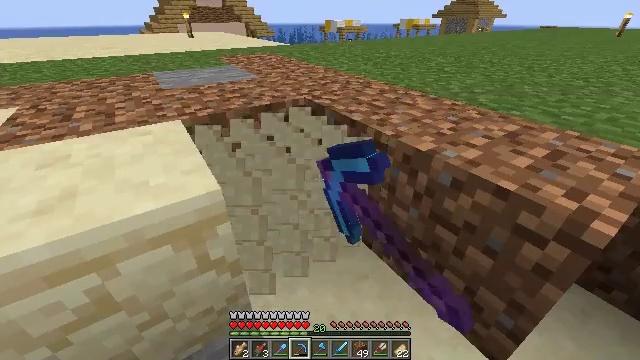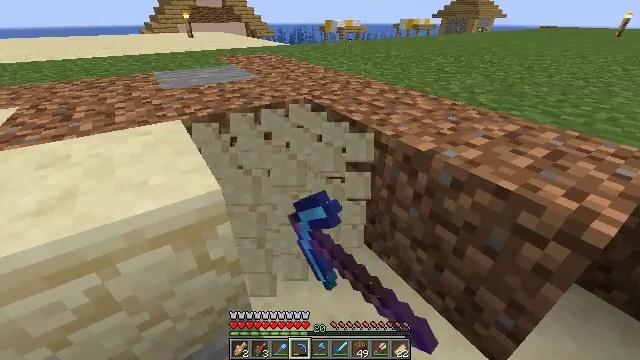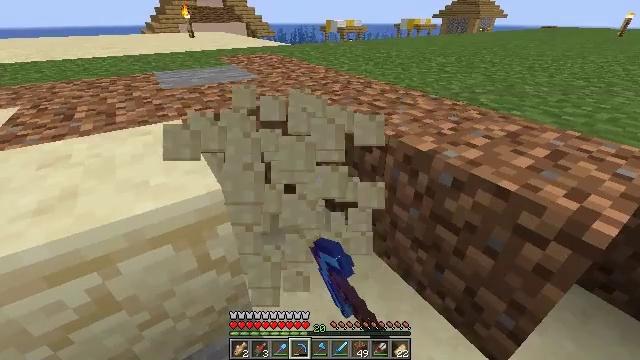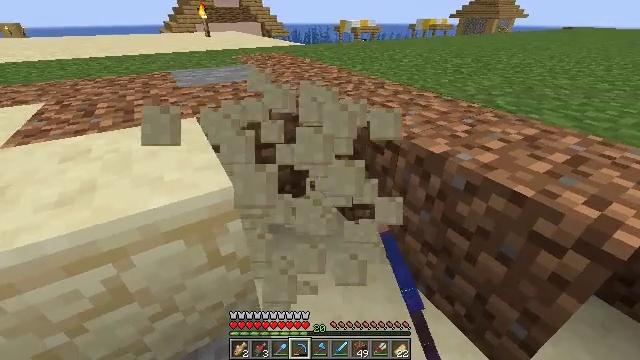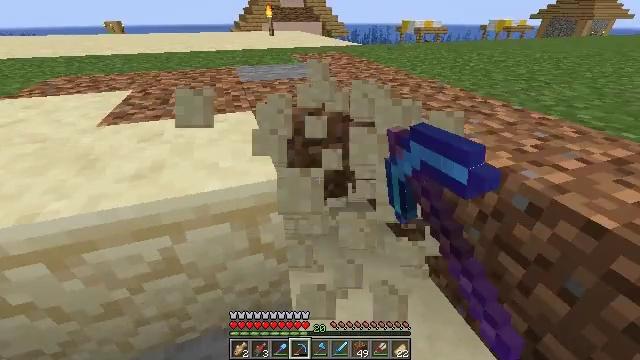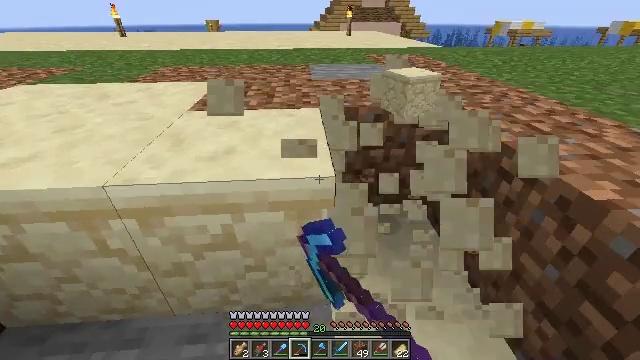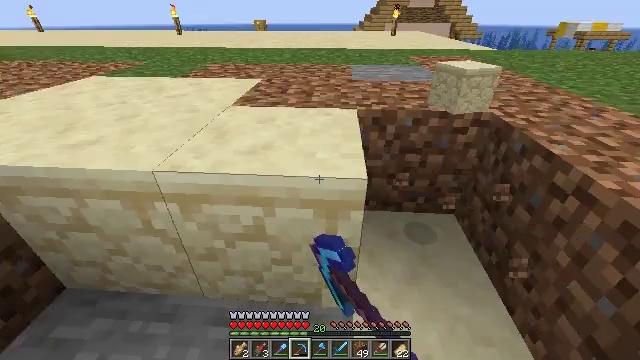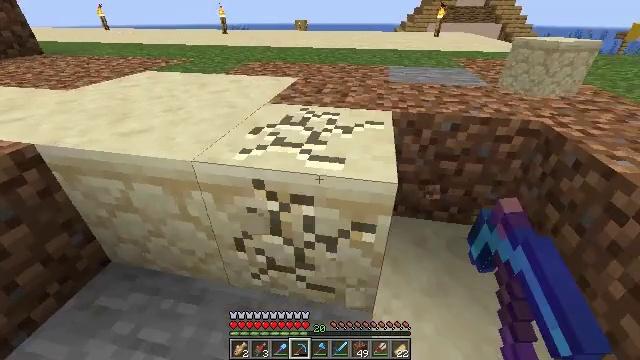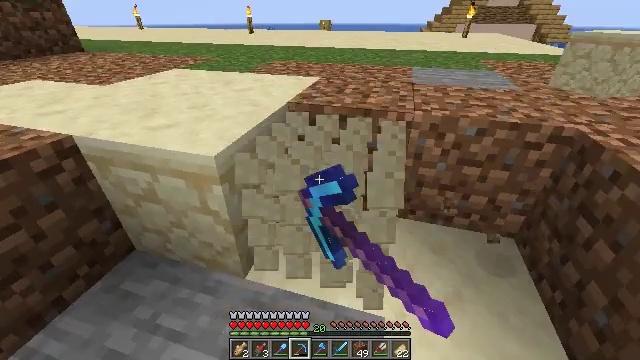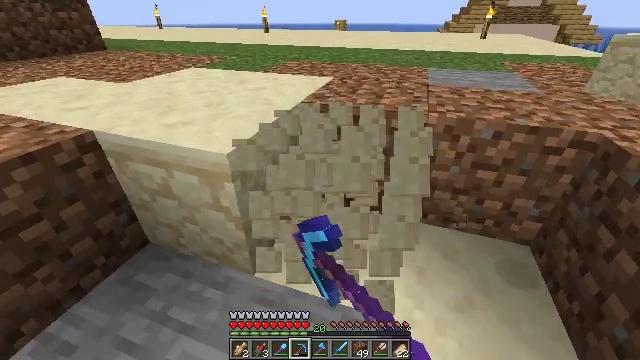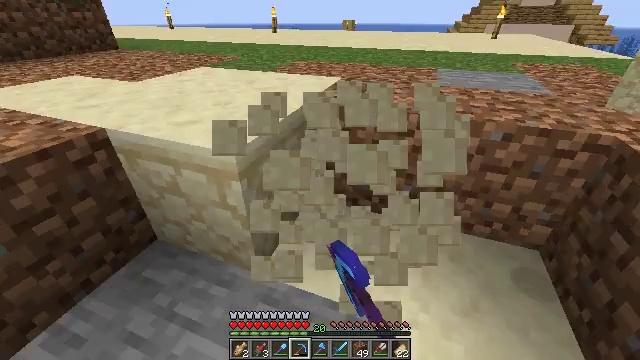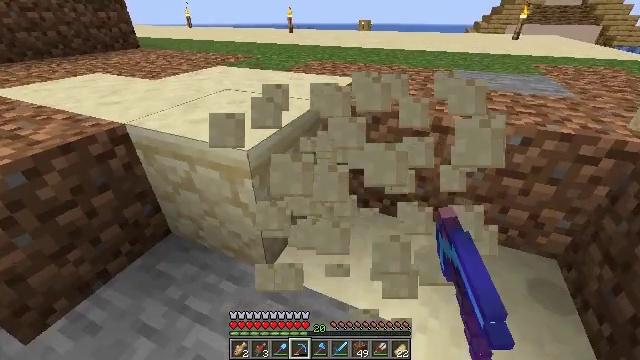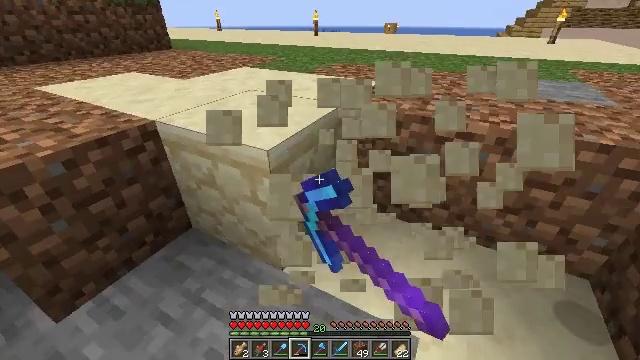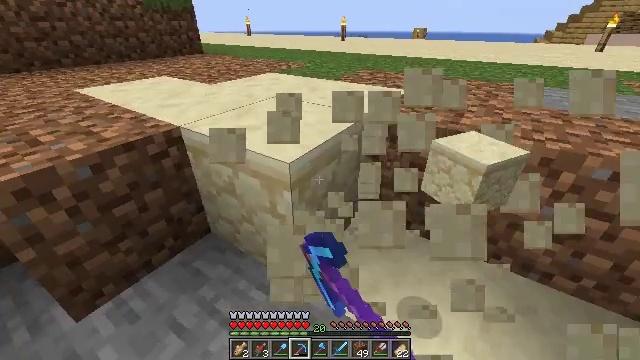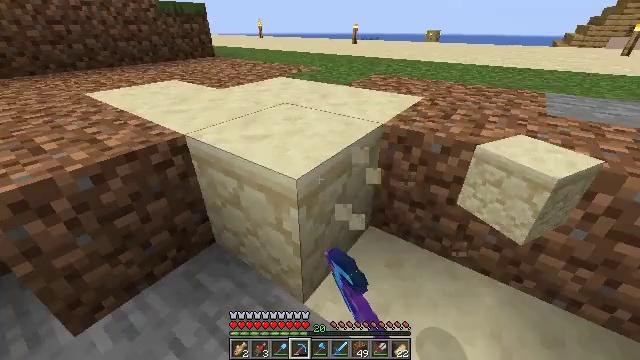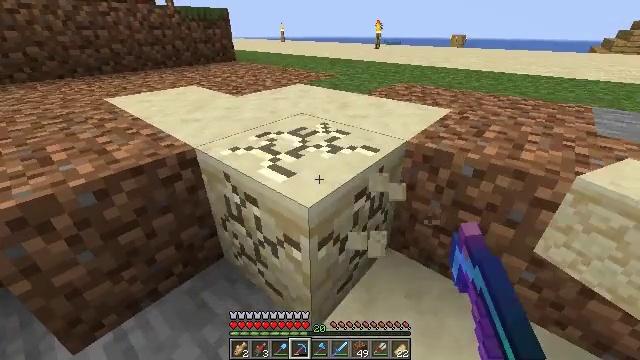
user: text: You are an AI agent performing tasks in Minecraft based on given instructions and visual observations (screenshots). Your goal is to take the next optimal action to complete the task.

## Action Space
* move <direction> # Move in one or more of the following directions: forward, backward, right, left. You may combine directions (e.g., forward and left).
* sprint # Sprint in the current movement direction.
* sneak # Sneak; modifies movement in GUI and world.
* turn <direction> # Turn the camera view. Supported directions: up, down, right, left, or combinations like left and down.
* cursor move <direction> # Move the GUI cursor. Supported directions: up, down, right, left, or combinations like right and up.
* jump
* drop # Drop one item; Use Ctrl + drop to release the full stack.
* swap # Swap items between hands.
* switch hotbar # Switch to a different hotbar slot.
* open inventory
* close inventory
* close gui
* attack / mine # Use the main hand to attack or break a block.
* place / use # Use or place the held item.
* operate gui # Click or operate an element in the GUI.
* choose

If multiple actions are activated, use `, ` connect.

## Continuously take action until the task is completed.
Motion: motion action
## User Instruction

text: Attack the sandstone to break it.
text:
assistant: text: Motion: attack / mine
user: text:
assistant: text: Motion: attack / mine
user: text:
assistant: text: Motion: turn left, attack / mine
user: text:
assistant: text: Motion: turn left, attack / mine
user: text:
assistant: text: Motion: turn left, attack / mine
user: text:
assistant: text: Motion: turn left, attack / mine
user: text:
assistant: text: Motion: turn left, attack / mine
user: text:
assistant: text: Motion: turn left, attack / mine
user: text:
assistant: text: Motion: turn left, attack / mine
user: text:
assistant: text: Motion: turn left, attack / mine
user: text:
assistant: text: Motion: turn left, attack / mine
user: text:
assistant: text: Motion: turn left, attack / mine
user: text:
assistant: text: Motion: move forward, turn left, attack / mine
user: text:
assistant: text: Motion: move forward, turn left, attack / mine
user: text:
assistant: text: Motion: move forward, turn left, attack / mine
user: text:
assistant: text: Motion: turn left, attack / mine
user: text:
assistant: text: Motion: turn left, attack / mine
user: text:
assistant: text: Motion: attack / mine
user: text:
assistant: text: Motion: attack / mine
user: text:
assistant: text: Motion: attack / mine
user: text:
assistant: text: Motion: move forward, turn right, attack / mine
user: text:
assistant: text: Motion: move forward, turn right, attack / mine
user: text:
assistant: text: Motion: attack / mine
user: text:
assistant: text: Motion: attack / mine
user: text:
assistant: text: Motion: attack / mine
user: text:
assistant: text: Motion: attack / mine
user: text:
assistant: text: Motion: turn left, attack / mine
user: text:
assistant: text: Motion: turn left, attack / mine
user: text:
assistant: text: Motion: turn left, attack / mine
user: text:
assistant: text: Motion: turn left, attack / mine